Question: Is there a standard way to add a to a , in which I can add a to make the selected option the default one?
Similar to the context menu that comes up when choosing the default home screen for example.

From the Api docs for ContextMenu I see that you can set a header view, but not a footer view. Also the 'setCheckable' / 'setGroupCheckable' methods don't seem to help much here.
Does this need to be done via a custom (alert) dialog? I would be wondering if nobody has yet developed such a component yet in case it's not possible through the standard SDK api. Any standalone open source component out there (beside the Android source itself)?
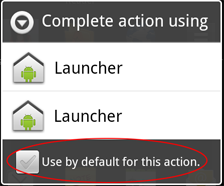
Answer: The best I've come up with is using an 'AlertDialog'
'alert.getListView().addFooterView(...);' and overriding it's 'onItemSelected' method.